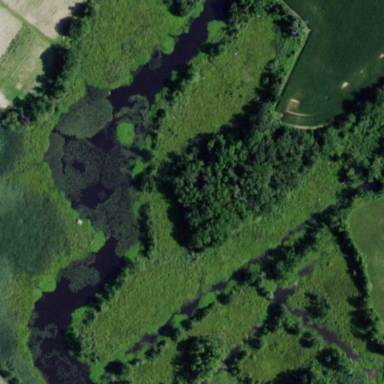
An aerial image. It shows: Marshy wetland area.